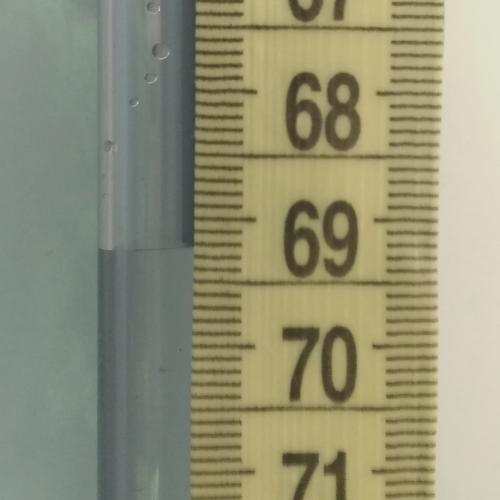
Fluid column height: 69.2 cm